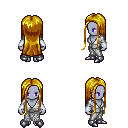
a pixel art fantasy rpg character, female body template, dark elf, purple skin, white robe, metal pants, blonde extra-long hairstyle, white cloth bracers, metal boots, four views (front, back, left, right), 2x2 character sprite sheet, small pixel art, hard edges, no anti-aliasing